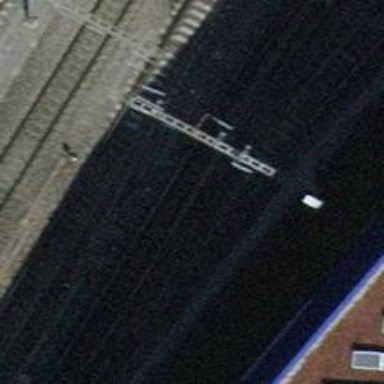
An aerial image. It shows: Railway yard with electrified tracks and single track.